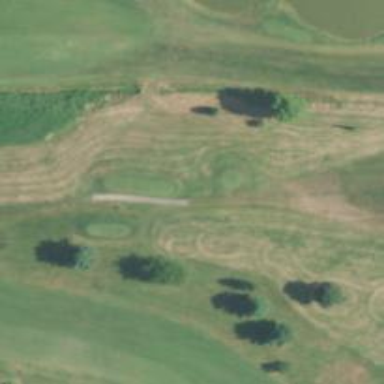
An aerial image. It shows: Golf tee.